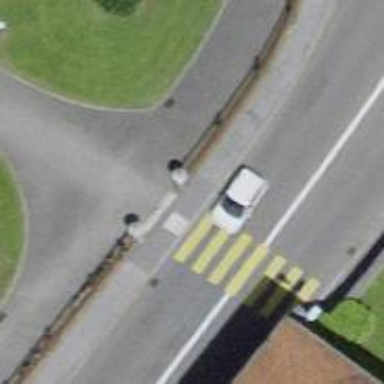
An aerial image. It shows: Entrance with barrier.